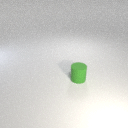
small green rubber cylinder